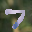
Label: 7